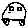
Label: car